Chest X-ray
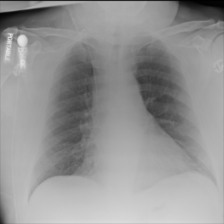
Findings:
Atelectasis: negative
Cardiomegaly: negative
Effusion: negative
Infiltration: negative
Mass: negative
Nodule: negative
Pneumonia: negative
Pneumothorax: negative
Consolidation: negative
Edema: negative
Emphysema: negative
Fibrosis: negative
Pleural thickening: negative
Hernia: negative